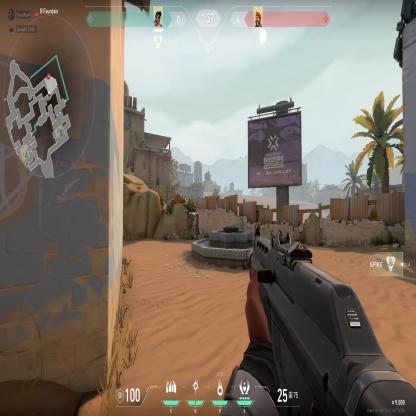
Label: enemy